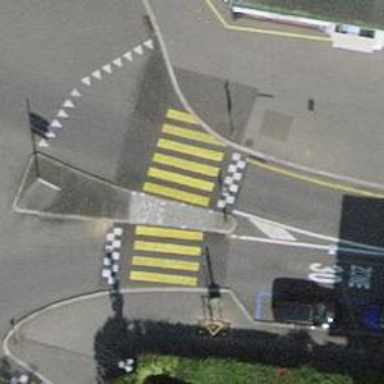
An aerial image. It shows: Marked road crossing with pedestrian island.